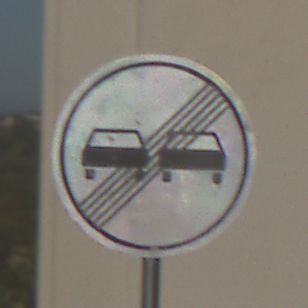
Verkehrszeichen: EndeUeberholverbot
Umgebung: Outdoor, Urban
Tageszeit: MorningAfternoon
Wetter: Clear
Licht: Natural
Jahreszeit: NotSpecified
Kontrast: HighContrast